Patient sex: F
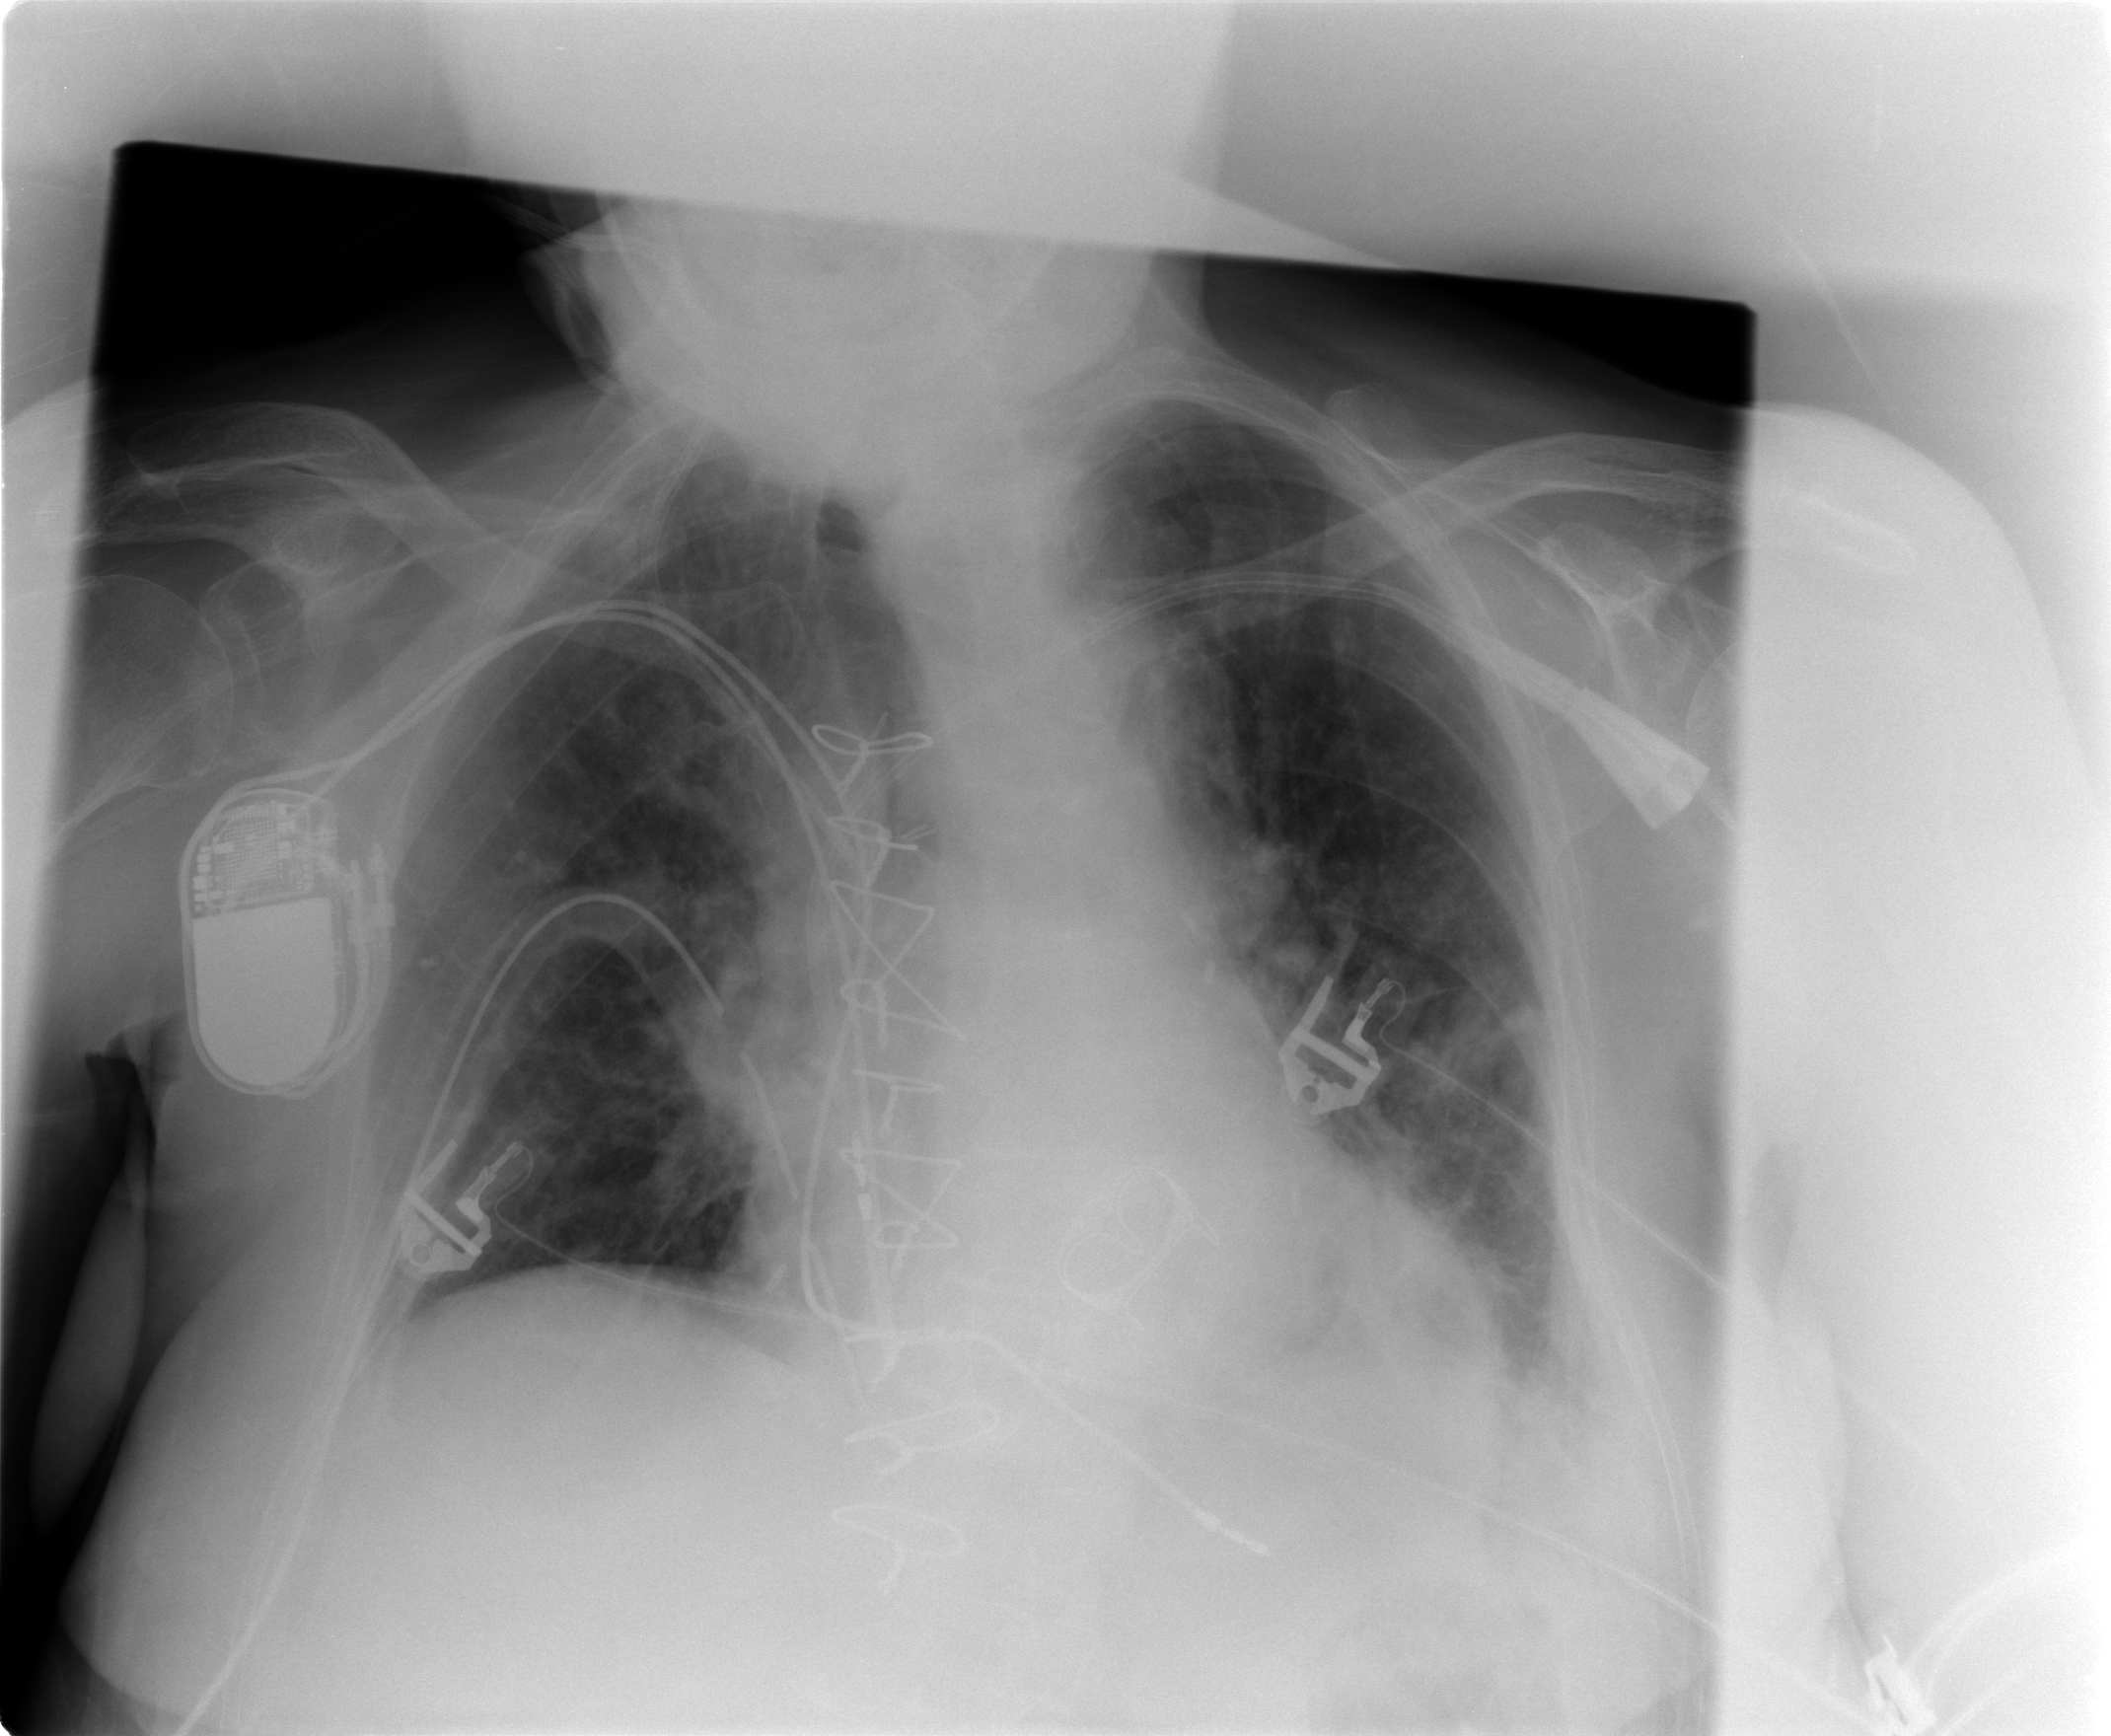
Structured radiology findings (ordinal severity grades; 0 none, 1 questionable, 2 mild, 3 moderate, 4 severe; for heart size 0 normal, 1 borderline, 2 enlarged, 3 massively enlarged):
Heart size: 2
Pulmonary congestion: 2
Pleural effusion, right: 0
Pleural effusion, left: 2
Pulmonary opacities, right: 2
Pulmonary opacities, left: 1
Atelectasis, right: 1
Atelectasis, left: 2